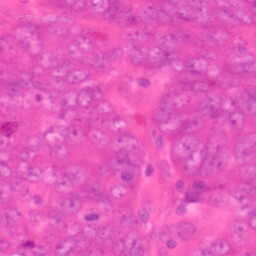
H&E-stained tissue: Colon